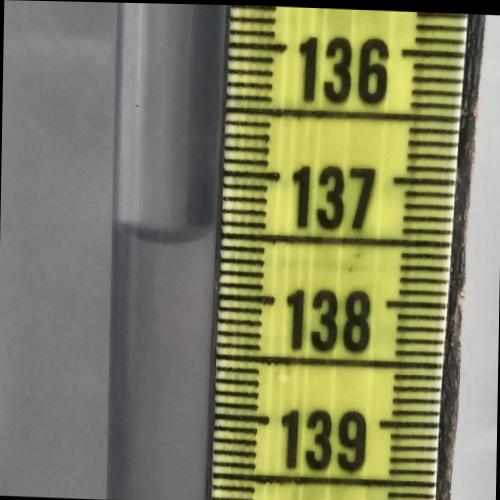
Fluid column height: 137.6 cm